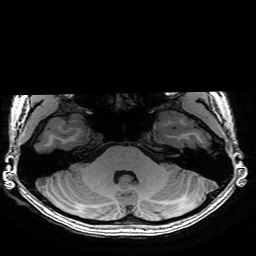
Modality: T1w
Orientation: coronal
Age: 20
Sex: female
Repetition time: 0.0077 s
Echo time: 0.0034 s